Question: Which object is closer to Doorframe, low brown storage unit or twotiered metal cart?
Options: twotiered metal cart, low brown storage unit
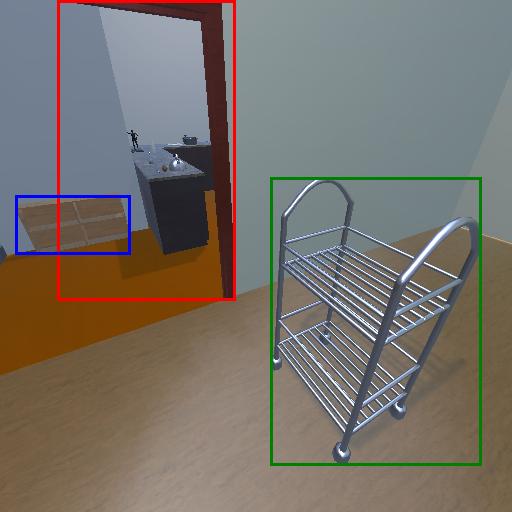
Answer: twotiered metal cart